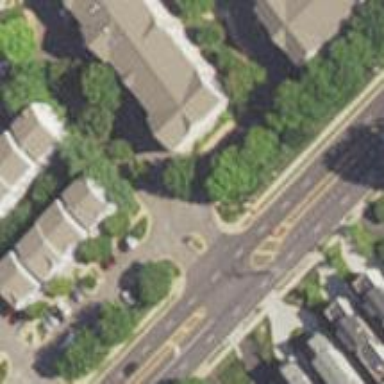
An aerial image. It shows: Road with stop sign.